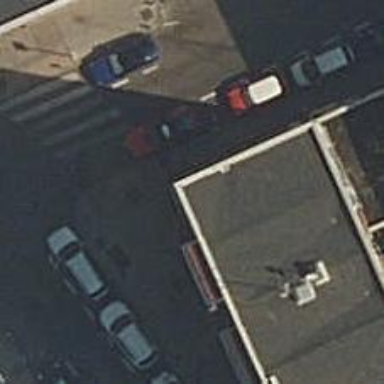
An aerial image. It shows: Café.